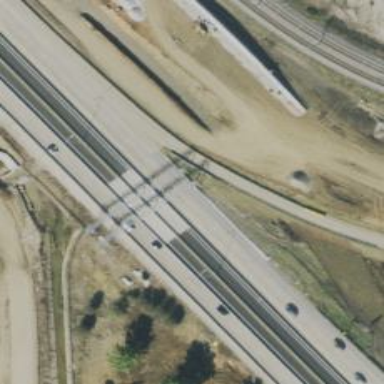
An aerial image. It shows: Toll gantry on the road.